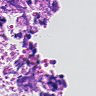
Metastatic tissue present: yes